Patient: sex M, age 36
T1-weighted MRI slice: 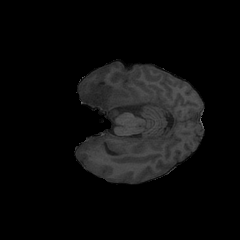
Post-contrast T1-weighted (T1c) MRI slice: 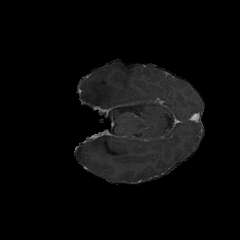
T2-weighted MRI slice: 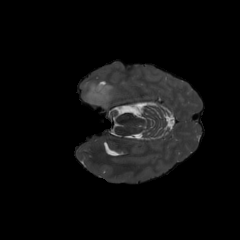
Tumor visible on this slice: yes
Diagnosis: Glioblastoma, IDH-wildtype
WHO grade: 4